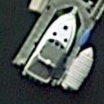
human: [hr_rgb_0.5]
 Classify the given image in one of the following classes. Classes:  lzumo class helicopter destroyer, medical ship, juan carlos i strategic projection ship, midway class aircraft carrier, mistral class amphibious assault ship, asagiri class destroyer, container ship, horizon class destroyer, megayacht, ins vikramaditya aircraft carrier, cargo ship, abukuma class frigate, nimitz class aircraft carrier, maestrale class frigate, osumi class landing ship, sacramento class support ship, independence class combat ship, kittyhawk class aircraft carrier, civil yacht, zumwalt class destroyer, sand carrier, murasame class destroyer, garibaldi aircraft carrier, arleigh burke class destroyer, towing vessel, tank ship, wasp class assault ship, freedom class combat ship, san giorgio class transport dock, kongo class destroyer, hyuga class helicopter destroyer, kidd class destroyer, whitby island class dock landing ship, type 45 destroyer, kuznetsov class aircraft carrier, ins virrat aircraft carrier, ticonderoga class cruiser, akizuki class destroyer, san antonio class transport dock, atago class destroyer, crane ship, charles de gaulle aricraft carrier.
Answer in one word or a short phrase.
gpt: Civil yacht